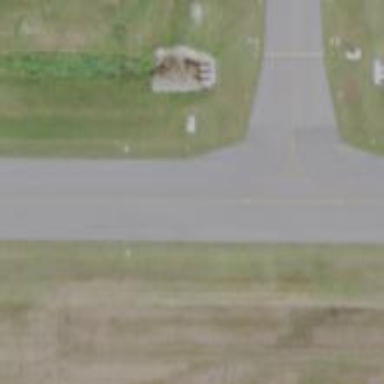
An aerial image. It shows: View of taxiway at the airport.